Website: ulta-beauty
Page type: address-validator
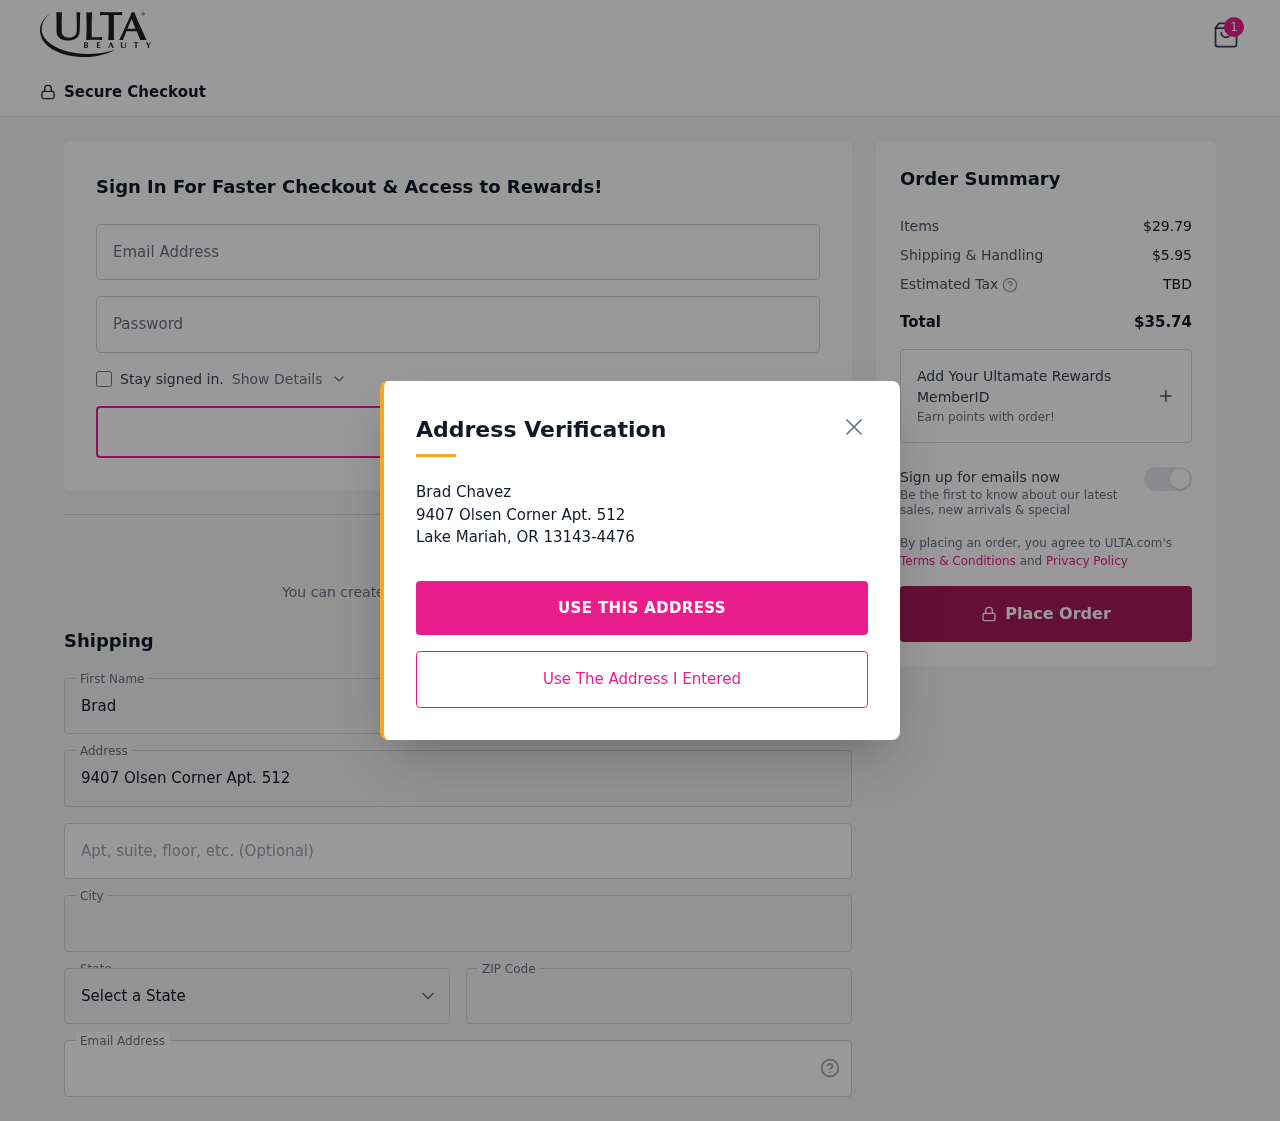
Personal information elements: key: PII_CITY
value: Lake Mariah
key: PII_EMAIL
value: bradchavez@hotmail.com
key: PII_FIRSTNAME
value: Brad
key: PII_LASTNAME
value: Chavez
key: PII_POSTCODE
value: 13143
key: PII_STATE_ABBR
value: OR
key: PII_STREET
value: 9407 Olsen Corner Apt. 512
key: PII_STREET2
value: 9407 Olsen Corner Apt. 512
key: PII_FULLNAME2
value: Brad Chavez
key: PII_CITY2
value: Lake Mariah
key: PII_STATE_ABBR2
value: OR
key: PII_POSTCODE_FULL
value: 13143
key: PII_POSTCODE_EXT
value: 4476
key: PII_POSTCODE_NUMERIC
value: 13143
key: PII_POSTCODE_EXT_NUMERIC
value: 4476
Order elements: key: ORDER_NUM_ITEMS
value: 1
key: ORDER_SUBTOTAL
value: $29.79
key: ORDER_SHIPPING_COST
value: $5.95
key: ORDER_TOTAL
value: $35.74